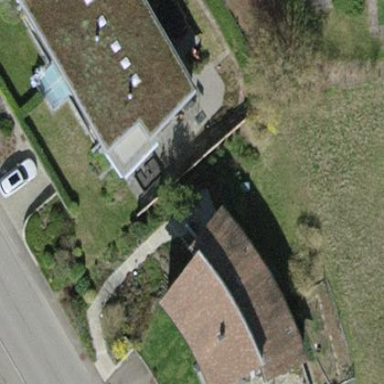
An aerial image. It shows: Detached building with tiled roof.